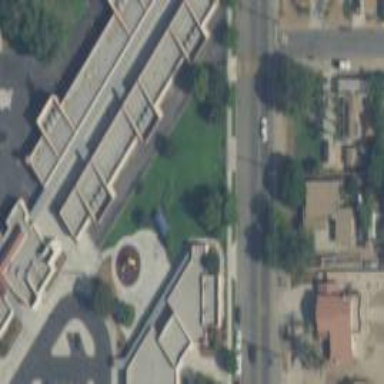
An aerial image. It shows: School building.